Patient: sex M, age 78
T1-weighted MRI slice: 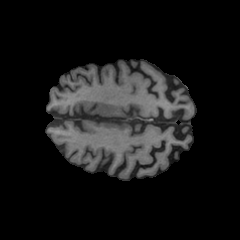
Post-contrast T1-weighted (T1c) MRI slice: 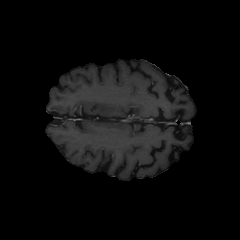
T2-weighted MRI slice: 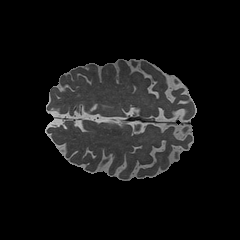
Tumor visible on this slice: no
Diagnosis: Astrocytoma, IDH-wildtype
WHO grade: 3